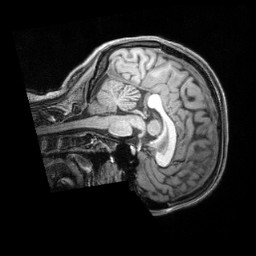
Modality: T1w
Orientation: sagittal
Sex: female
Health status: ill
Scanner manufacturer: siemens
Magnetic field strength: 3 T
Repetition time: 2.4 s
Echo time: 0.00201 s